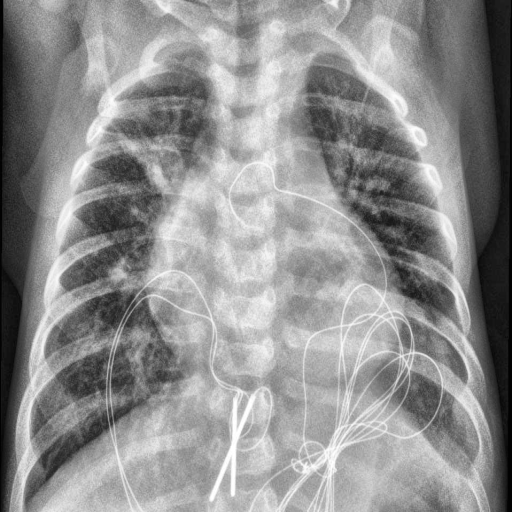
Finding: PNEUMONIA